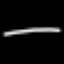
Label: line